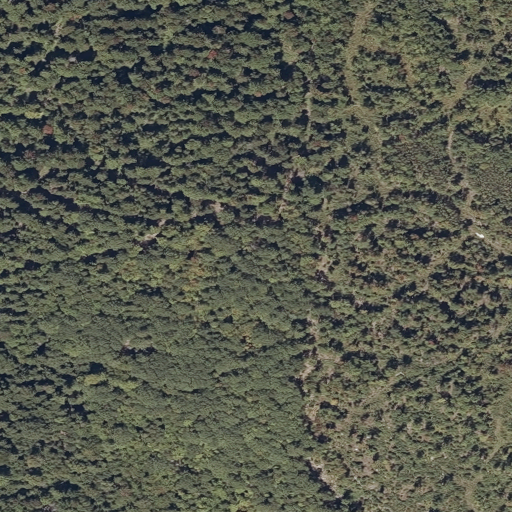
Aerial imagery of mountain in Maine named Hackett Hill containing mixed forest, evergreen forest, shrub, and deciduous forest